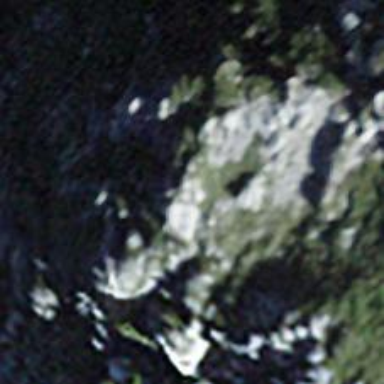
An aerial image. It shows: Cliff in nature.